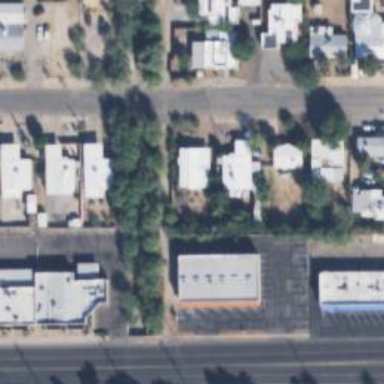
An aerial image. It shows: Alley classified as service road.